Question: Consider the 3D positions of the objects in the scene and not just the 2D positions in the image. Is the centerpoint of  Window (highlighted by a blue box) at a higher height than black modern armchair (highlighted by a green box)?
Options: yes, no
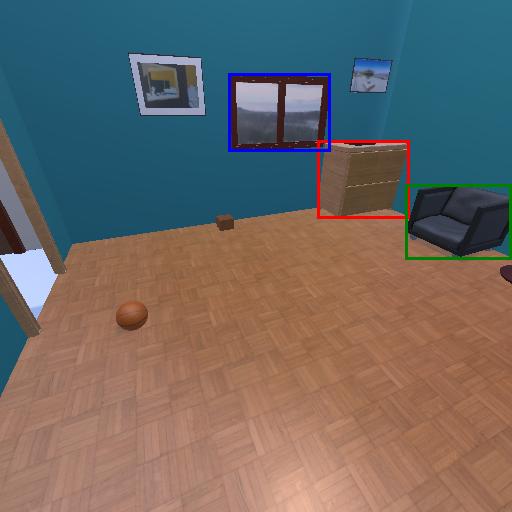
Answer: yes